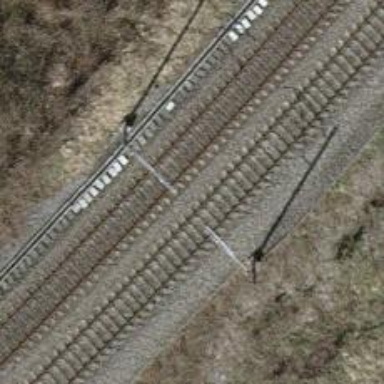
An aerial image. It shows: Railway signal.